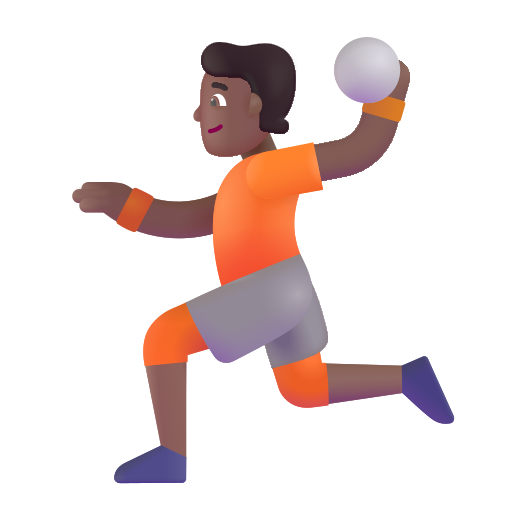
person playing handball color  dark